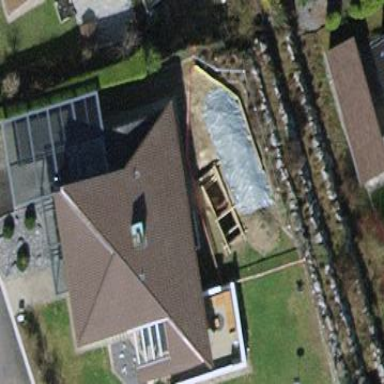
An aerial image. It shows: Detached building with skillion roof shape.